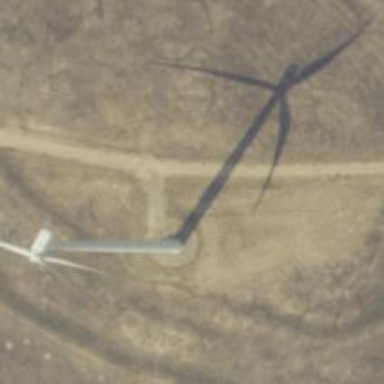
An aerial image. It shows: Wind generator powered by horizontal-axis wind turbine.